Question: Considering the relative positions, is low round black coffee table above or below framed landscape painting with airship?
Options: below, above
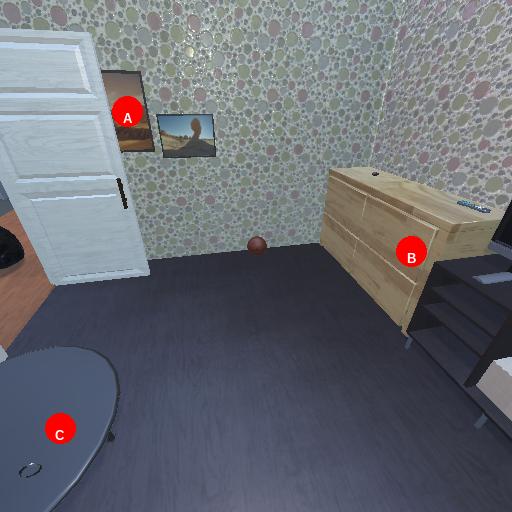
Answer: below